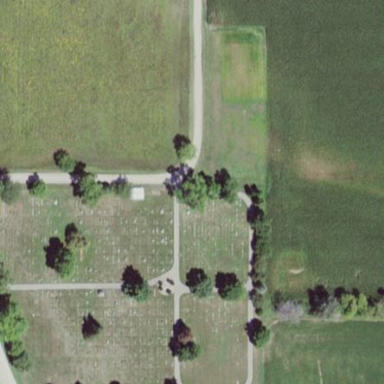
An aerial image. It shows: Cemetery.